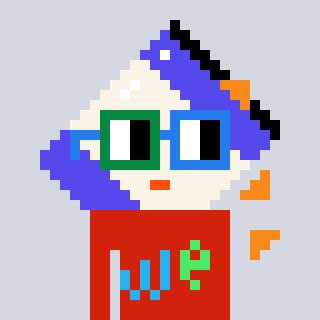
a pixel art character with square green and blue glasses, a chips-shaped head and a red-colored body on a cool background